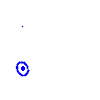
Particle: electron